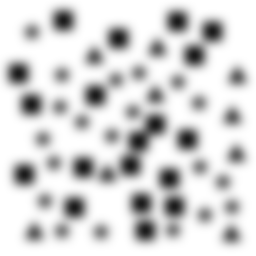
Squares: 19
Triangles: 9
Stars: 20
Total shapes: 48